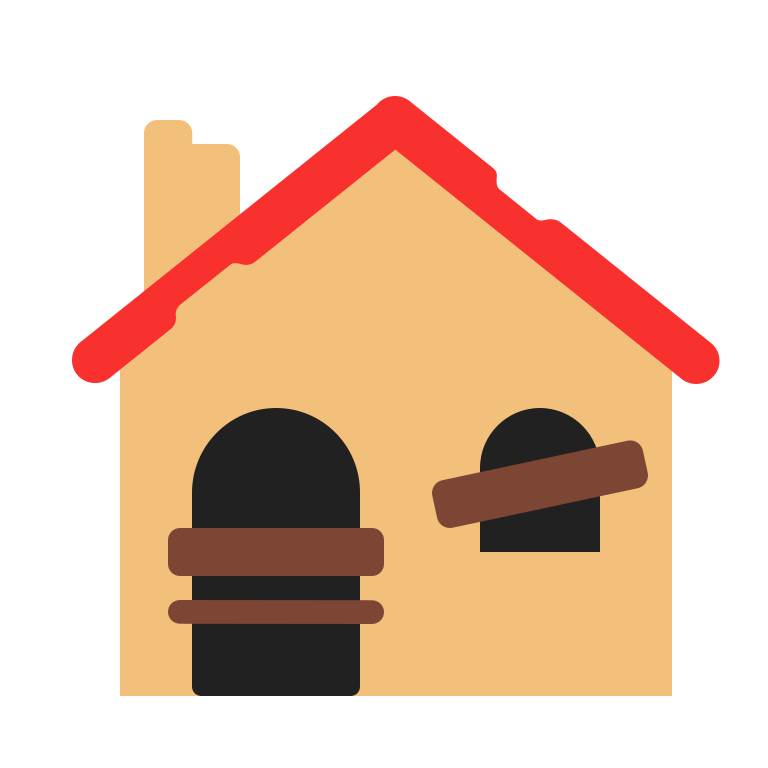
derelict house flat